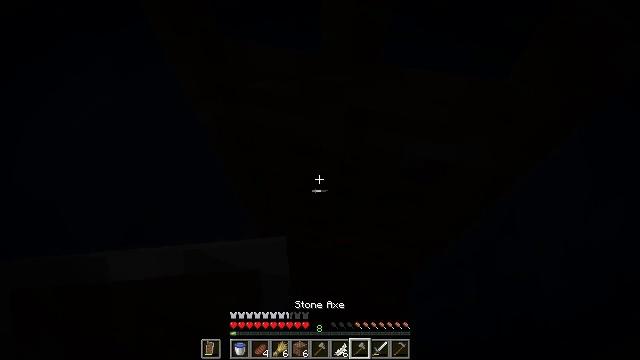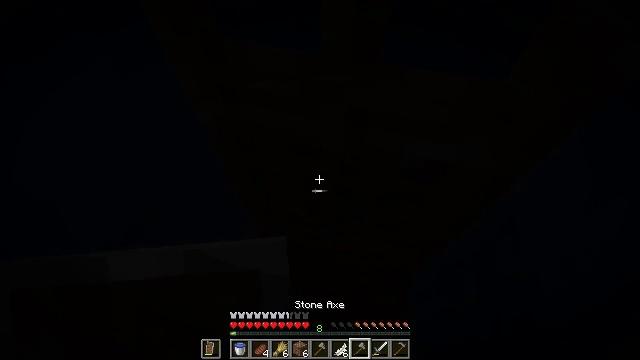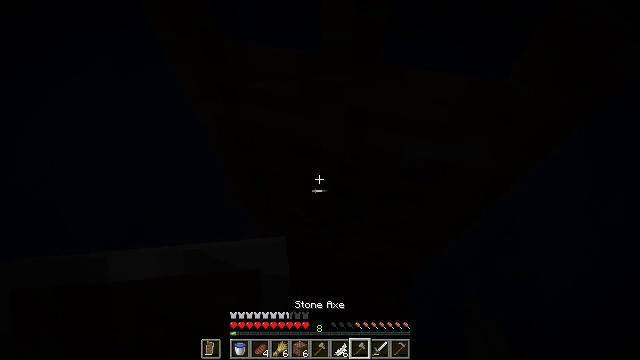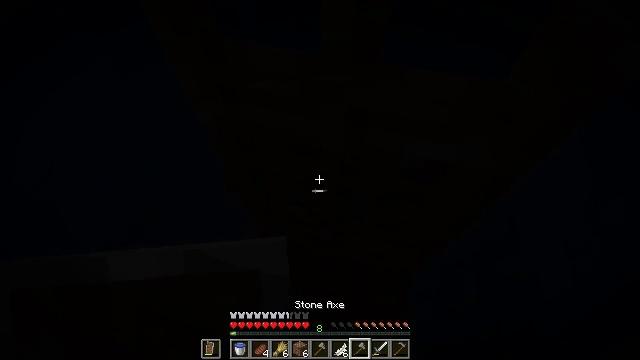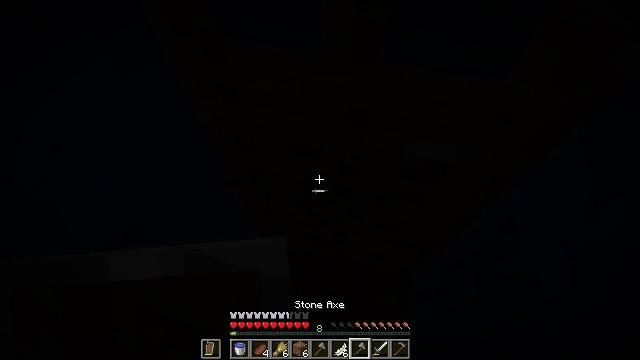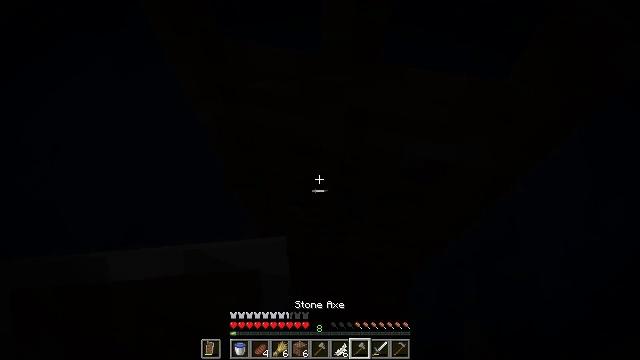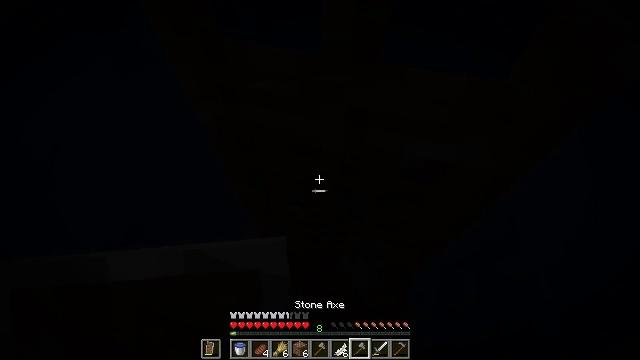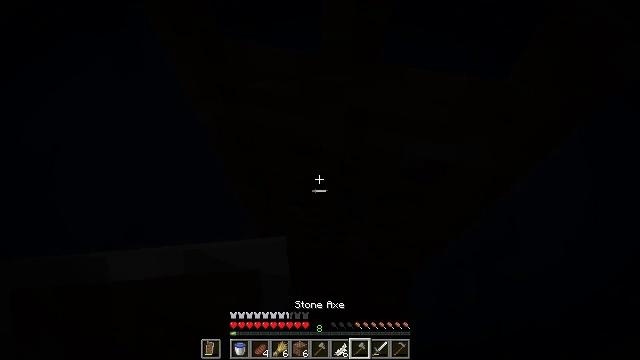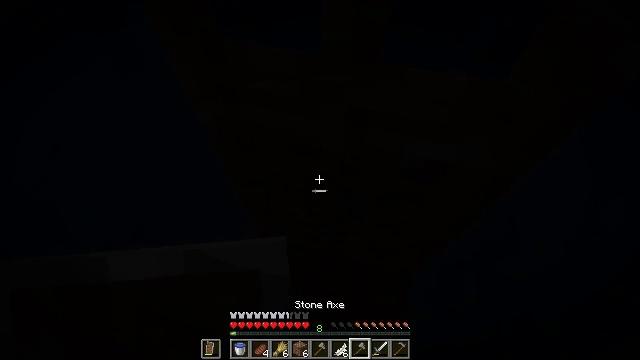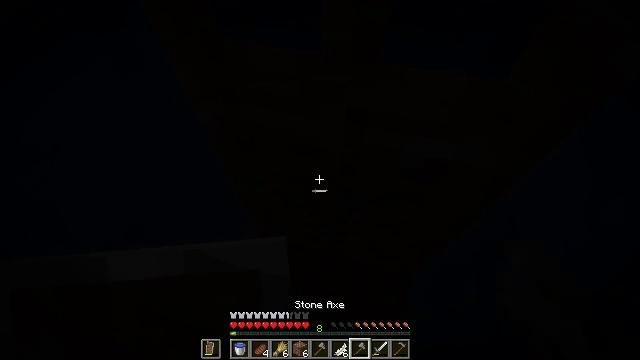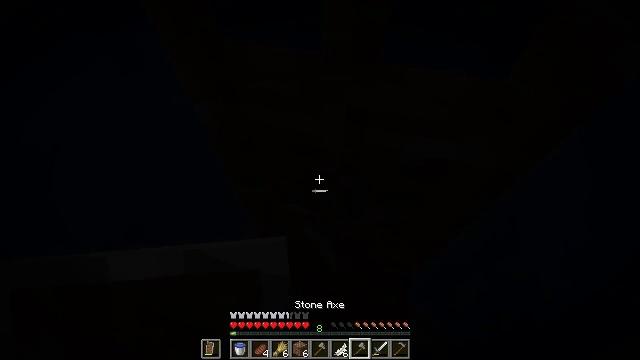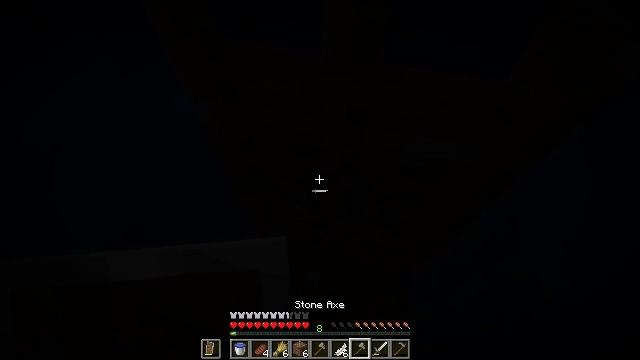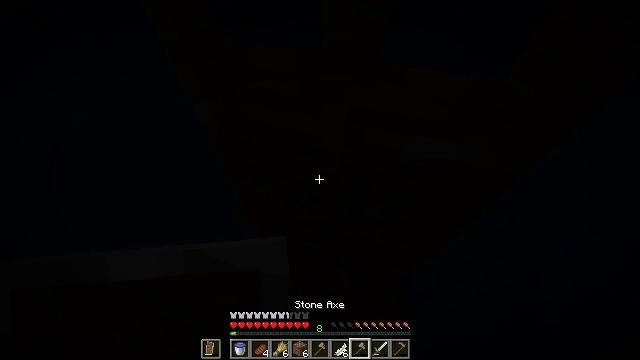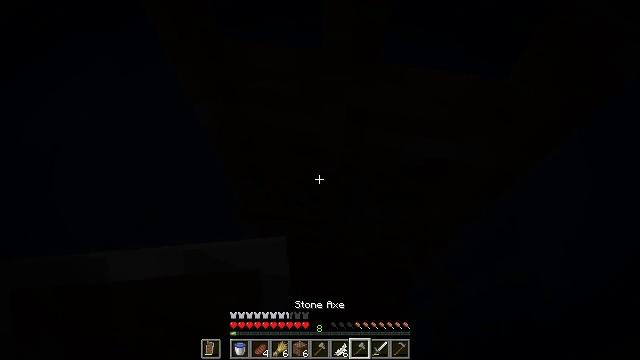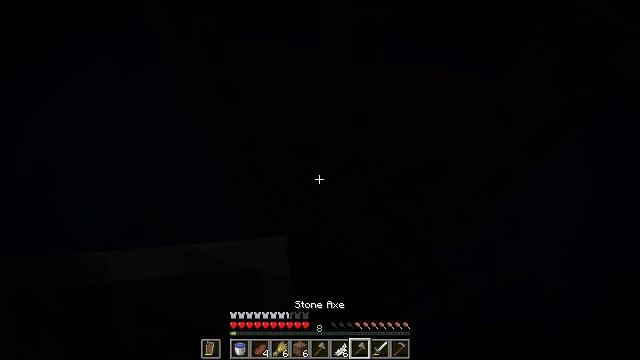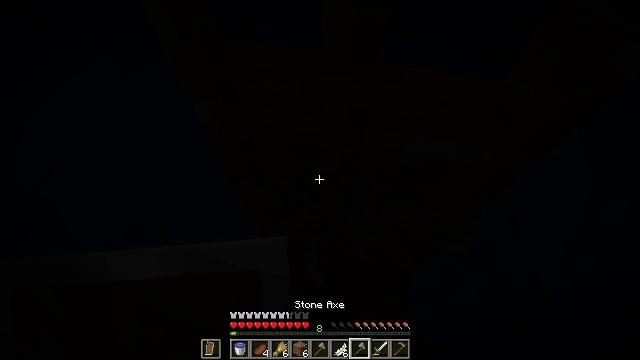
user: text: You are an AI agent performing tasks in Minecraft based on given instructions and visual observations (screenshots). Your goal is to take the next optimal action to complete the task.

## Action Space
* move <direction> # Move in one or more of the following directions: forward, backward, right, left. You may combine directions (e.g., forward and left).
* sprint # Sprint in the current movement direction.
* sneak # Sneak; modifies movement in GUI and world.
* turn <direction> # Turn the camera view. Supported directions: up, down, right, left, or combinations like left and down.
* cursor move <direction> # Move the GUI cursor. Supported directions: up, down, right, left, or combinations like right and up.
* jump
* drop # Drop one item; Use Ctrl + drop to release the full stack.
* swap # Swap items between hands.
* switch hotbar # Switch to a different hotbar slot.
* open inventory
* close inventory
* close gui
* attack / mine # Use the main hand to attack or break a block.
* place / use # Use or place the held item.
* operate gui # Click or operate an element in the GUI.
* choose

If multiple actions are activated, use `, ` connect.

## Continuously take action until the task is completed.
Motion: motion action
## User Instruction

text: Destroy the oak door to retrieve it.
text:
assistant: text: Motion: attack / mine
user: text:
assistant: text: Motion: attack / mine
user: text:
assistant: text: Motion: attack / mine
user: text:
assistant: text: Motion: attack / mine
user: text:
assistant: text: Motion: attack / mine
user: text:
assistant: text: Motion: attack / mine
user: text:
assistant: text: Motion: attack / mine
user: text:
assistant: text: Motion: attack / mine
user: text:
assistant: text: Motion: attack / mine
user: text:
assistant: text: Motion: attack / mine
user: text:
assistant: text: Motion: attack / mine
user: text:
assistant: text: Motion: attack / mine
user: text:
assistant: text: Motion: attack / mine
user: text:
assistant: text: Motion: attack / mine
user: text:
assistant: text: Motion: attack / mine
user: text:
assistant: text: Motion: attack / mine
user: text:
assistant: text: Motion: attack / mine
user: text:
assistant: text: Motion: attack / mine
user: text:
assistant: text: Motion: attack / mine
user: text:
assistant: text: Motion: attack / mine
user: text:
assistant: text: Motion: attack / mine
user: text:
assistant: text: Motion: attack / mine
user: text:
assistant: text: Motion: attack / mine
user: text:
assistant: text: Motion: attack / mine
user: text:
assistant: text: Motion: attack / mine
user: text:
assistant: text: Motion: attack / mine
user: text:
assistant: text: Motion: attack / mine
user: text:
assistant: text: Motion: attack / mine
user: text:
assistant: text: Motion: attack / mine
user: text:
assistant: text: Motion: attack / mine